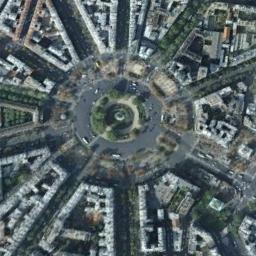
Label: roundabout